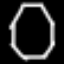
Label: octagon